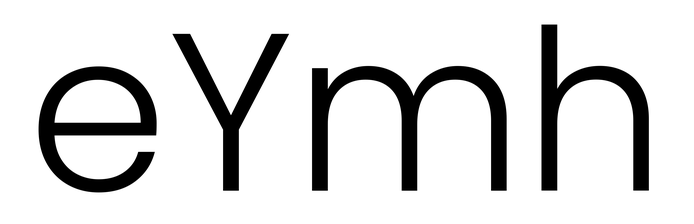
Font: Poppins-Light